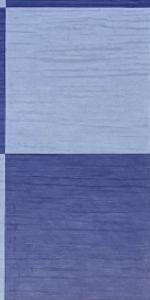
Label: Empty